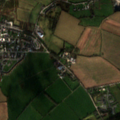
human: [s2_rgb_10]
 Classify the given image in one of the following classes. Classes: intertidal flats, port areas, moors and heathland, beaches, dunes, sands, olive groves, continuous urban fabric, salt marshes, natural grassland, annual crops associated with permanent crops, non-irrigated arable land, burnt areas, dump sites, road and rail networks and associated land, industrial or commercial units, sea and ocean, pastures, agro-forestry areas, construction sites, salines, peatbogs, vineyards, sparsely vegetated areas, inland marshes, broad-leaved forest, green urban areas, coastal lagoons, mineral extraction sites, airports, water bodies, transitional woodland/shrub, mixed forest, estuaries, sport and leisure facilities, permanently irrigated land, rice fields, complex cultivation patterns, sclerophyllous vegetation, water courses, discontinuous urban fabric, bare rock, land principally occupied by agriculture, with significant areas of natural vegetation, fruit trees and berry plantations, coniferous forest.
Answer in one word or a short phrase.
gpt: discontinuous urban fabric, non-irrigated arable land, pastures, mixed forest